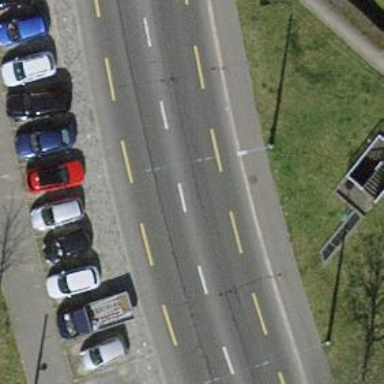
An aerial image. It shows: Tertiary road with asphalt surface. It includes cycle lane and sidewalk on the left side. There are trolley wires present along the road.